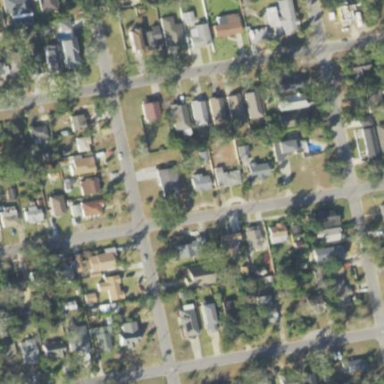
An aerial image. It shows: This residential area consists of single-family homes.